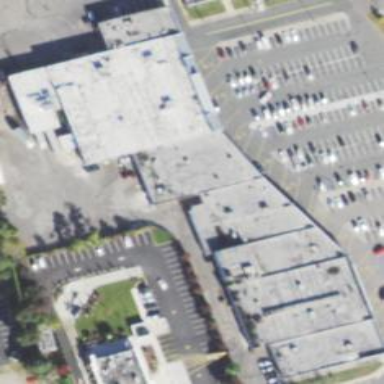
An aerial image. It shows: Commercial building.